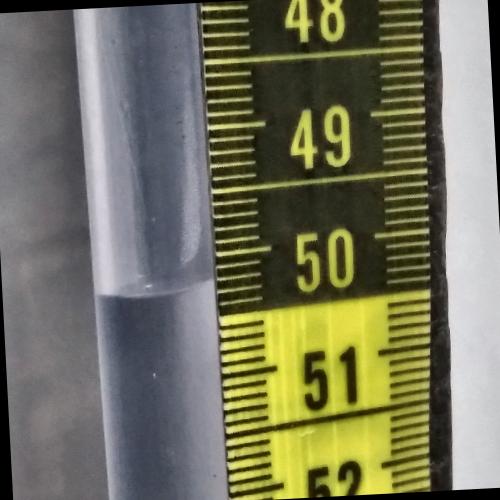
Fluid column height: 50.2 cm